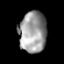
Tissue: prostate
Cell type: Epithelial cells
Senescence score: 0.3312
Nuclear area (px): 1106
Mean DAPI intensity: 154.138